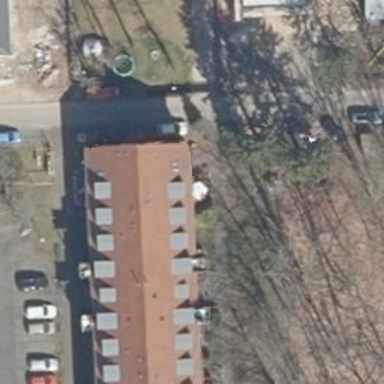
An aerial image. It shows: View of apartment building.